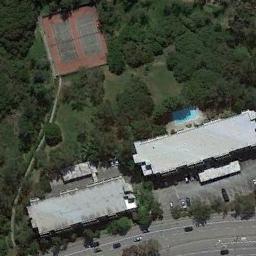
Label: tennis_court